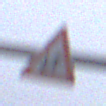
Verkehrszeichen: Gegenverkehr
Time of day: MorningAfternoon
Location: Outdoor (Suburban)
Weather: Overcast
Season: NotSpecified
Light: Natural